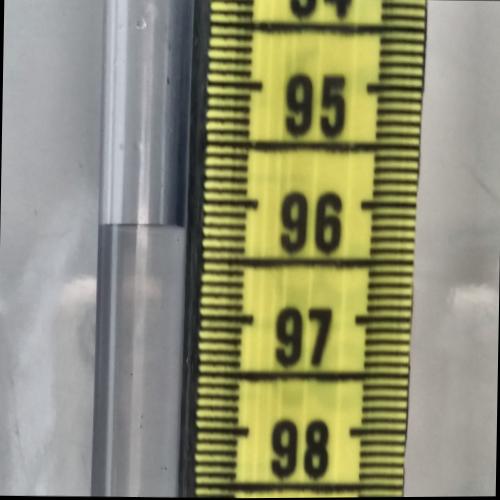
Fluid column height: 96.2 cm